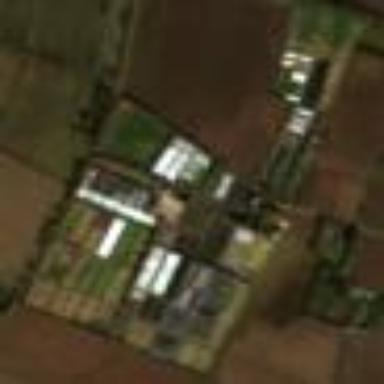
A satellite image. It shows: Plant nursery.